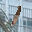
Label: 1